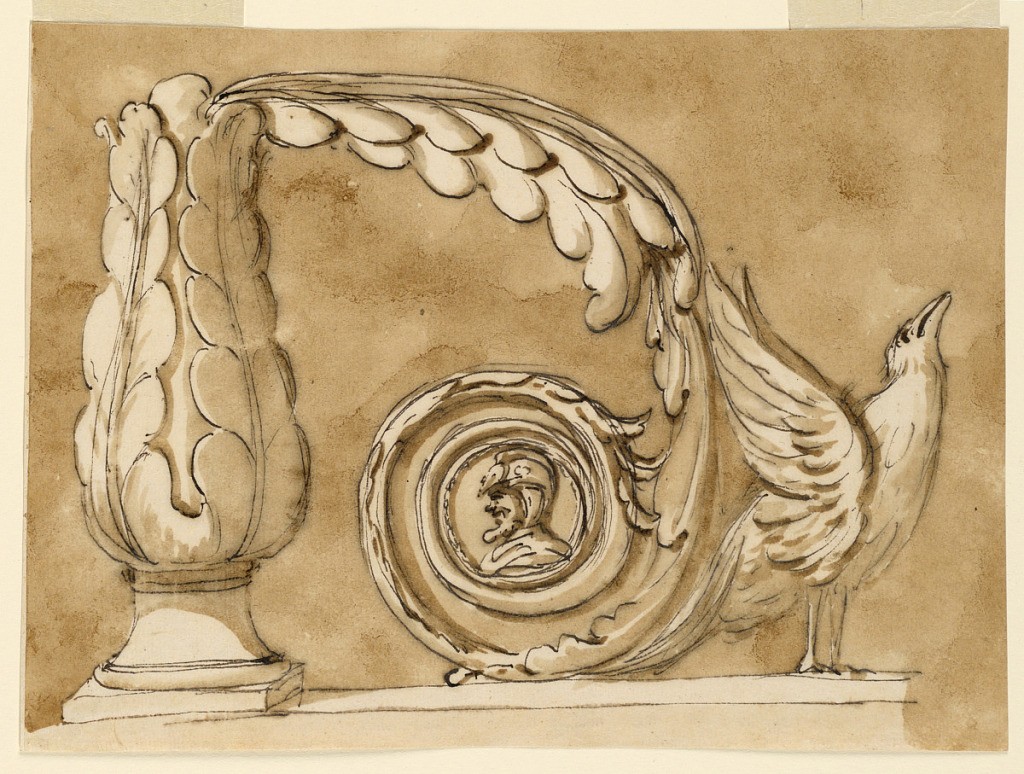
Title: Lower end of staircase railing
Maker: Giuseppe Barberi, Italian, 1746–1809
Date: ca. 1780
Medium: Pen and brown ink, brush and brown wash on off-white laid paper, lined
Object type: Drawing
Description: From a calyx as in -1945 emerges an acanthus scroll with a circular medallion of an antique warrior in the lower spiral. At right stands an eagle shown in profile. Colored background.